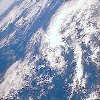
Label: cloud